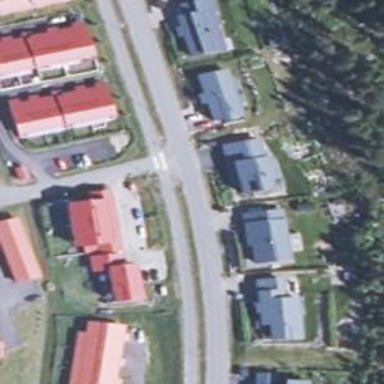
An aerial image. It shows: Asphalt road in living street.